Aerial crown-view tile of a tropical tree (Barro Colorado Island, Panama), acquired 20241216:
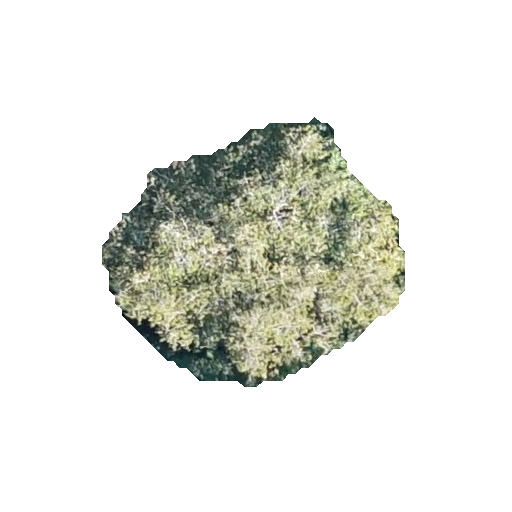
Species: Virola surinamensis
GBIF accepted scientific name: Virola surinamensis
Crown area: 81.129 m²